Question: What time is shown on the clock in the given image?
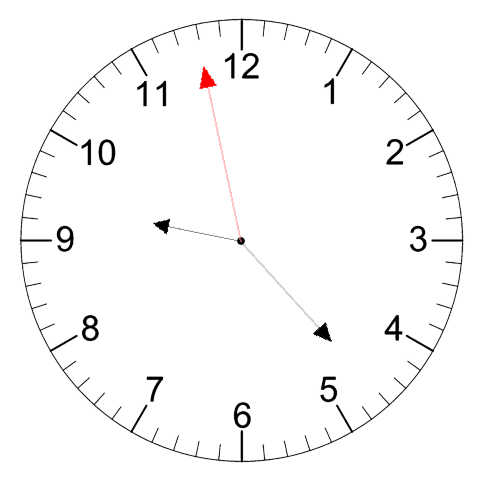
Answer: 09:22:58